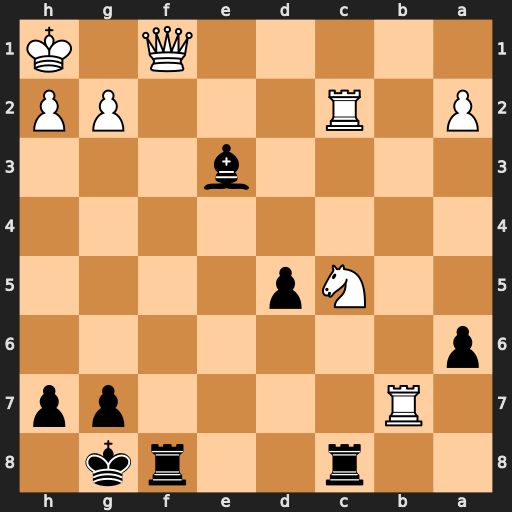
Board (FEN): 2r2rk1/1R4pp/p7/2Np4/8/4b3/P1R3PP/5Q1K
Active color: b
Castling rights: -
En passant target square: -
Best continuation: Rxf1#